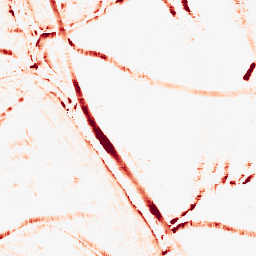
Category: morphological
Decomposition family: morphological_rect
Decomposition parameters: operation: opening
width: 10
height: 10
Upsampling method: bicubic
Upsampling parameters: scale: 8
Upsampling scale: 8